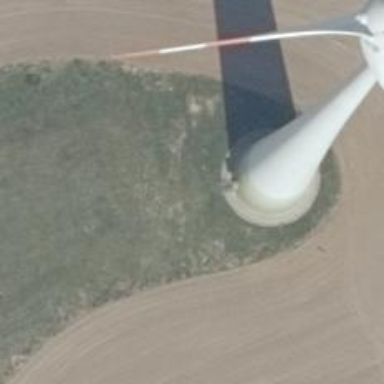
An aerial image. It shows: Wind-powered generator.